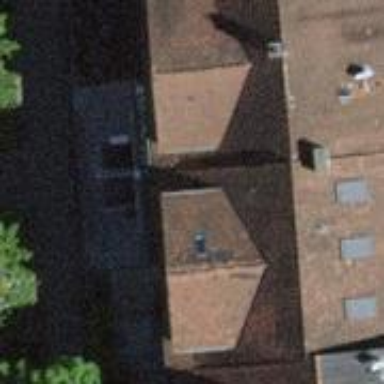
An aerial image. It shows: Terrace building.